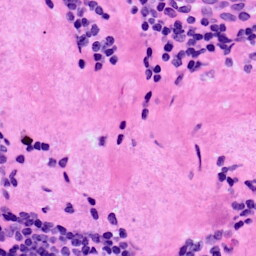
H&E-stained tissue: LymphNode